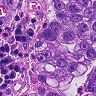
Metastatic tissue present: yes